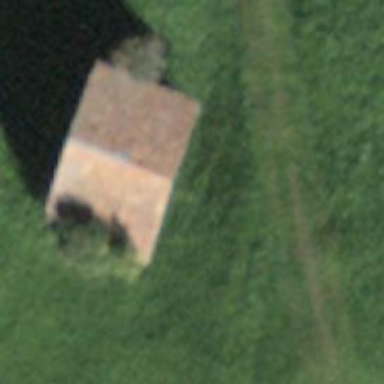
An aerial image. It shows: Barn.